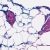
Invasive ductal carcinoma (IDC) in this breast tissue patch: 0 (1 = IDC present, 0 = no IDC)